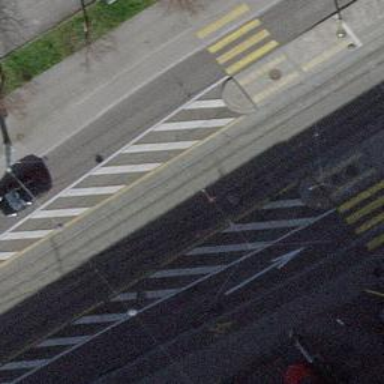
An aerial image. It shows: Tram railway with electrified contact lines.